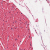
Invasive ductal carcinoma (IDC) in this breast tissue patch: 0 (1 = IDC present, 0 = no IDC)